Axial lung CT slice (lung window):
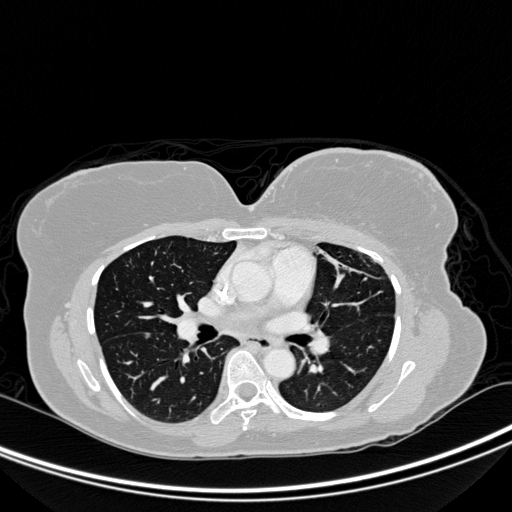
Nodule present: yes
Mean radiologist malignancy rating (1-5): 3